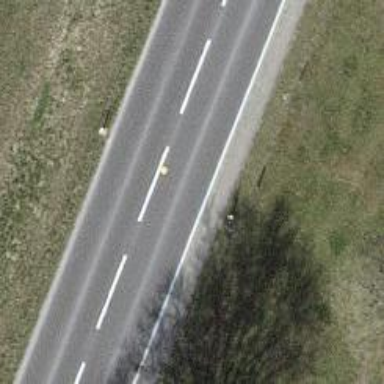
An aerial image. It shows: Asphalt road classified as tertiary.